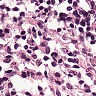
Metastatic tissue present: no